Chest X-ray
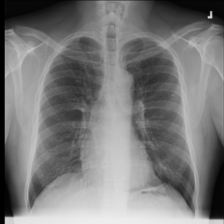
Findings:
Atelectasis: negative
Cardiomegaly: negative
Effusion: negative
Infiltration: negative
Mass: negative
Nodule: negative
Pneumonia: negative
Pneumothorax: negative
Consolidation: negative
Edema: negative
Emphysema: negative
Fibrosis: negative
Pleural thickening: negative
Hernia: negative